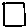
Label: square